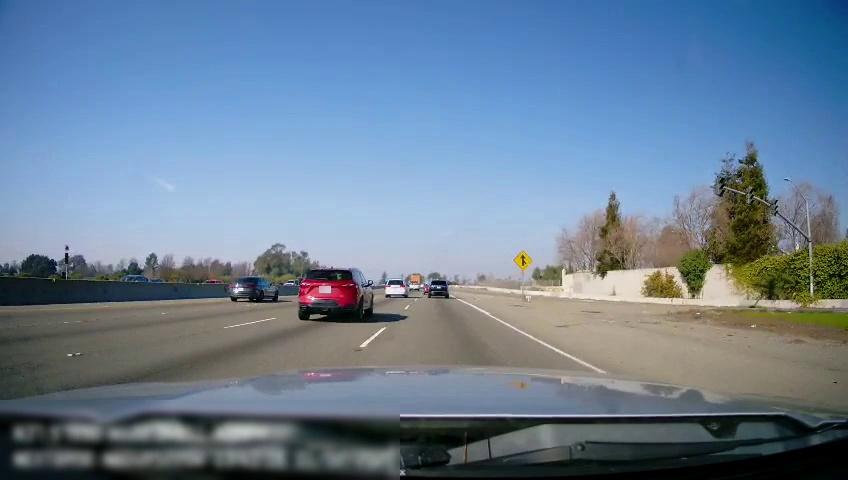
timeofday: Day
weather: Sunny
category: Drivable Space
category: Vehicles | SUV
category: Vehicles | SUV
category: Vehicles | SUV
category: Vehicles | Car
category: Vehicles | Van
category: Vehicles | Van
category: Vehicles | Bus
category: Lanes | Current Lane
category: Lanes | Alternate Lane
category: Lanes | Alternate Lane
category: Lanes | Alternate Lane
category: Traffic | Signs
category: Traffic | Lights
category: Traffic | Lights
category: Traffic | Lights
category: Traffic | Signs